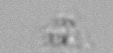
Label: detritus